Question: I tried to run the "dbm-db-doc" script. It seems that the script is not working properly because it failed on a changelog that already been executed. This is the change:
'''
changeSet(author: "Bernardo (generated)", id: "1436991688243-1") {
addColumn(tableName: "prepares_for_exam") {
column(name: "exam_id", type: "bigint")
}
grailsChange {
change {
sql.execute("UPDATE prepares_for_exam JOIN product ON prepares_for_exam.id = product.prepares_for_exam_id SET prepares_for_exam.exam_id = product.id")
}
rollback {
}
}
addNotNullConstraint(columnDataType: "bigint", tableName: "prepares_for_exam", columnName: "exam_id")
}
changeSet(author: "Bernardo (generated)", id: "1436991688243-32") {
dropColumn(columnName: "prepares_for_exam_id", tableName: "product")
}
'''
And in the database, this changelog has been marked as "EXECUTED"

But when running the script it seems that the script wants to execute that changelog and fails because the column "product.prepares_for_exam_id" has already been dropped.
Full error:
'''
|Starting dbm-db-doc for database root @ jdbc:mysql://localhost:3306/xxx?autoReconnect=true&useUnicode=yes&characterEncoding=UTF-8
com.mysql.jdbc.exceptions.jdbc4.MySQLSyntaxErrorException: Unknown column 'product.prepares_for_exam_id' in 'on clause'
at com.mysql.jdbc.Util.handleNewInstance(Util.java:411)
at com.mysql.jdbc.Util.getInstance(Util.java:386)
at com.mysql.jdbc.SQLError.createSQLException(SQLError.java:1054)
at com.mysql.jdbc.MysqlIO.checkErrorPacket(MysqlIO.java:4237)
at com.mysql.jdbc.MysqlIO.checkErrorPacket(MysqlIO.java:4169)
at com.mysql.jdbc.MysqlIO.sendCommand(MysqlIO.java:2617)
at com.mysql.jdbc.MysqlIO.sqlQueryDirect(MysqlIO.java:2778)
at com.mysql.jdbc.ConnectionImpl.execSQL(ConnectionImpl.java:2828)
at com.mysql.jdbc.ConnectionImpl.execSQL(ConnectionImpl.java:2777)
at com.mysql.jdbc.StatementImpl.execute(StatementImpl.java:949)
at com.mysql.jdbc.StatementImpl.execute(StatementImpl.java:795)
at Script1$_run_closure1_closure2_closure35_closure36.doCall(Script1.groovy:10)
at grails.plugin.databasemigration.GrailsChange.generateStatements(GrailsChange.groovy:159)
at liquibase.change.AbstractChange.getAffectedDatabaseObjects(AbstractChange.java:208)
at liquibase.changelog.visitor.DBDocVisitor.visit(DBDocVisitor.java:95)
at liquibase.changelog.ChangeLogIterator.run(ChangeLogIterator.java:58)
at liquibase.Liquibase.generateDocumentation(Liquibase.java:740)
at DbmDbDoc$_run_closure1_closure2.doCall(DbmDbDoc:27)
at _DatabaseMigrationCommon_groovy$_run_closure2_closure11.doCall(_DatabaseMigrationCommon_groovy:59)
at grails.plugin.databasemigration.MigrationUtils.executeInSession(MigrationUtils.groovy:133)
at _DatabaseMigrationCommon_groovy$_run_closure2.doCall(_DatabaseMigrationCommon_groovy:51)
at DbmDbDoc$_run_closure1.doCall(DbmDbDoc:26)
at org.grails.ide.api.impl.GrailsConnectorImpl.executeCommand(GrailsConnectorImpl.java:160)
at org.grails.ide.eclipse.longrunning.process.GrailsProcess.run(GrailsProcess.java:130)
at org.grails.ide.eclipse.longrunning.process.GrailsProcess.main(GrailsProcess.java:93)
Error |
org.codehaus.groovy.grails.cli.ScriptExitException
Error |
'''
So my question is:
Is there a bug in the "dbm-db-doc"-script or did I messed up something with the changeset?
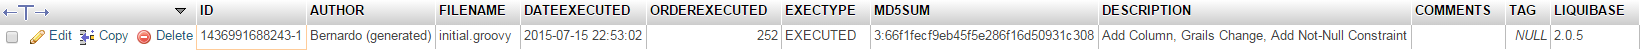
Answer: I am answering my own question because I found the sollution:
It seems that the migration plugin keeps executing the "grailsChange" part every time although the changeSet has been executed already (I have no clue why... answers welcome!)
The sollution is to not use "grailsChange" and use the normal "sql" command instead. This is the sollution:
'''
changeSet(author: "Bernardo (generated)", id: "1436991688243-1") {
addColumn(tableName: "prepares_for_exam") {
column(name: "exam_id", type: "bigint")
}
sql(""" UPDATE prepares_for_exam JOIN product ON prepares_for_exam.id = product.prepares_for_exam_id SET prepares_for_exam.exam_id = product.id """ )
addNotNullConstraint(columnDataType: "bigint", tableName: "prepares_for_exam", columnName: "exam_id")
}
'''